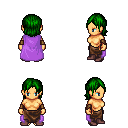
a pixel art fantasy rpg character, female body template, human, tanned skin, lavender cape, robe skirt, green long bangs hairstyle, leather bracers, maroon shoes, four views (front, back, left, right), 2x2 character sprite sheet, small pixel art, hard edges, no anti-aliasing